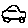
Label: car